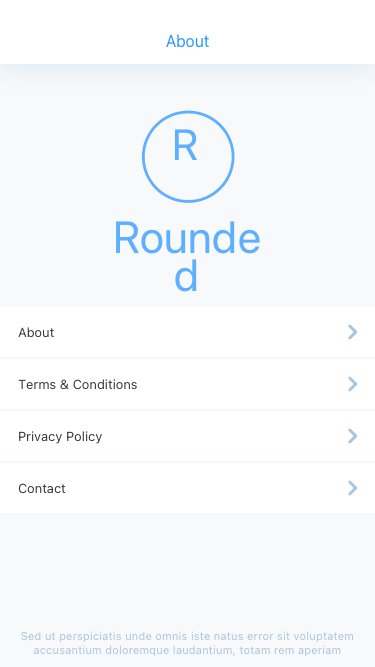
Text in this UI design:
Sed ut perspiciatis unde omnis iste natus error sit voluptatem accusantium doloremque laudantium, totam rem aperiam
Privacy Policy
Terms & Conditions
About
Contact